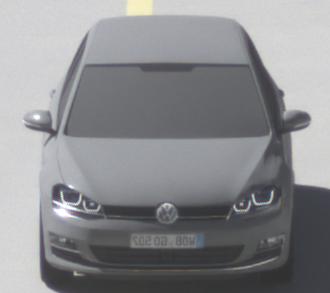
Make: VW
Model: Golf 1.2 TSI BMT
Detailed model: Golf (VII)
Model produced from: 2012/11
Model produced until: 2014/05
Doors: 3
Color: gray
Road condition: dry road
Daytime: morning or afternoon
Contrast: high contrast